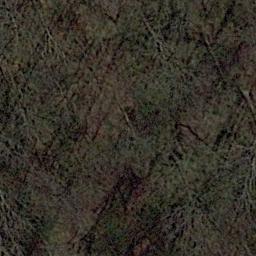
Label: forest